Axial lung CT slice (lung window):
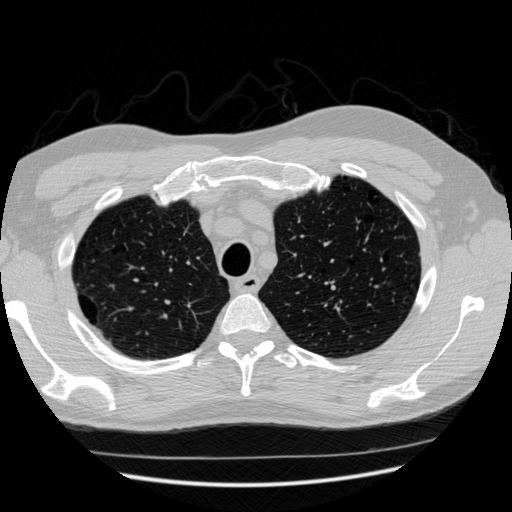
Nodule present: no